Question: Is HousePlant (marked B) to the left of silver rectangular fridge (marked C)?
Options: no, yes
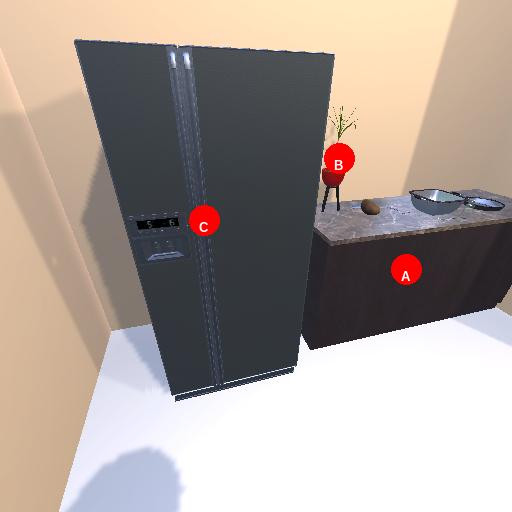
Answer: no